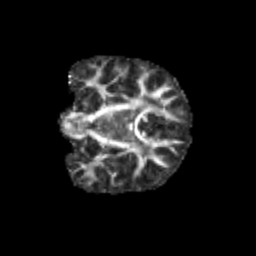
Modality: FA
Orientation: coronal
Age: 9
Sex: female
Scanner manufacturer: siemens
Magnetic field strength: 3 T
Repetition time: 3.8 s
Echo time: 0.07 s